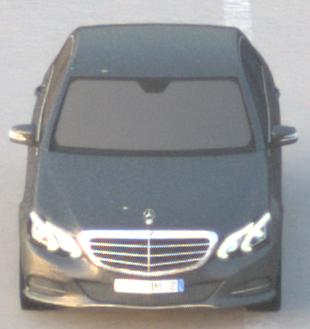
Make: Mercedes-Benz
Model: E 200
Detailed model: E-Class (212) Limousine
Model produced from: 2013/04
Model produced until: 2015/10
Doors: 4
Color: gray
Road condition: dry road
Daytime: dawn
Contrast: medium contrast